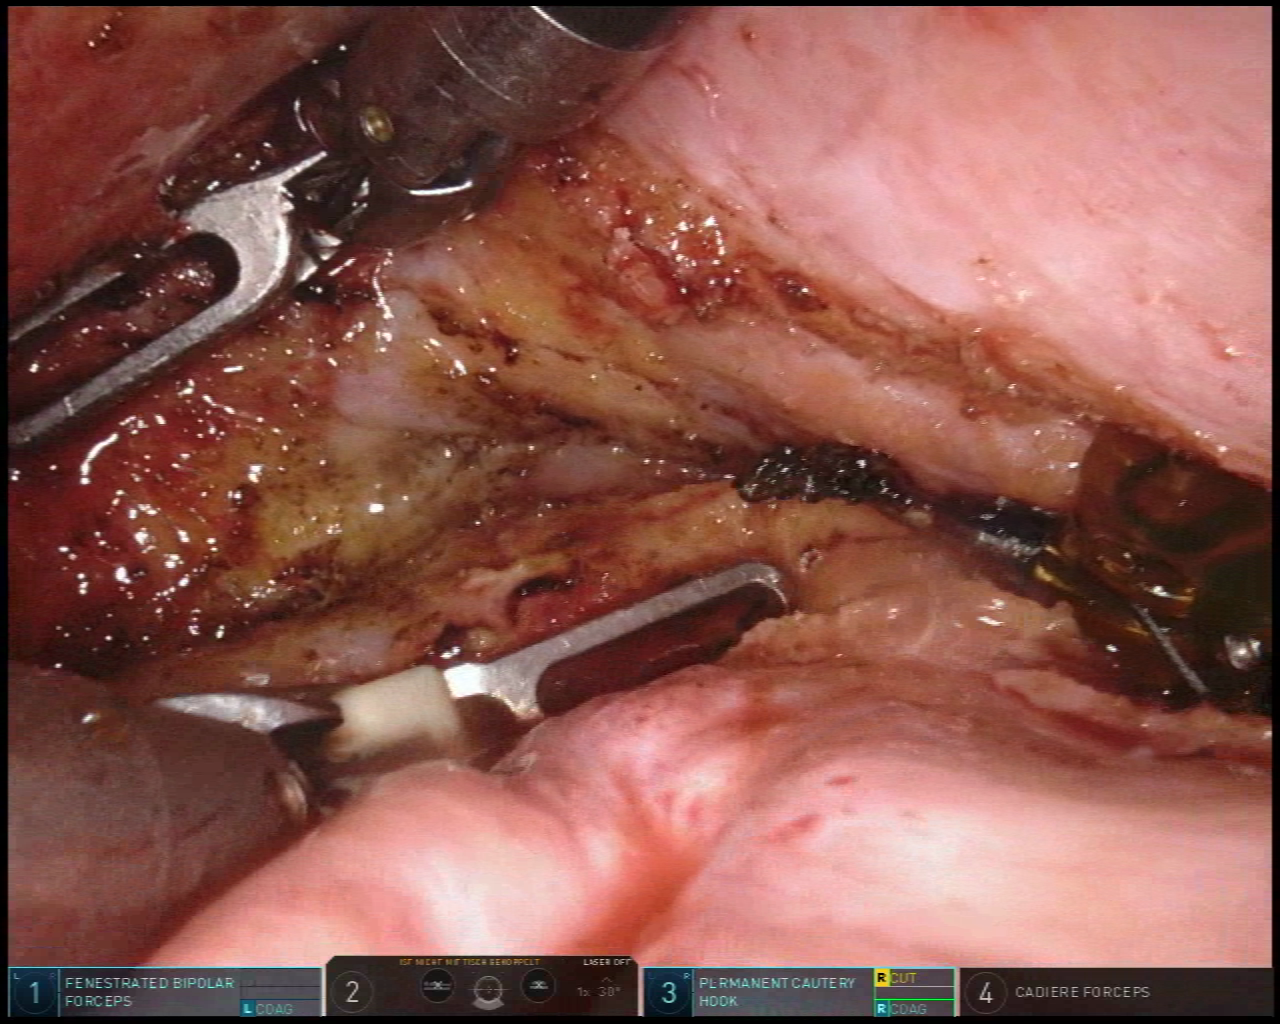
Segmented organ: vesicular_glands
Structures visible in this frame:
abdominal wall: no
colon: no
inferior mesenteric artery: no
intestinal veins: no
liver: no
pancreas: no
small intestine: no
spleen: no
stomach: no
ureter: no
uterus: no
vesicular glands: yes